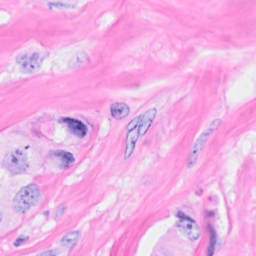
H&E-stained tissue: Breast